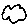
Label: cloud